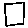
Label: square